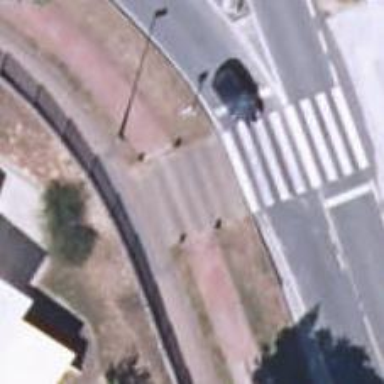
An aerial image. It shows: Marked crossing on footway.